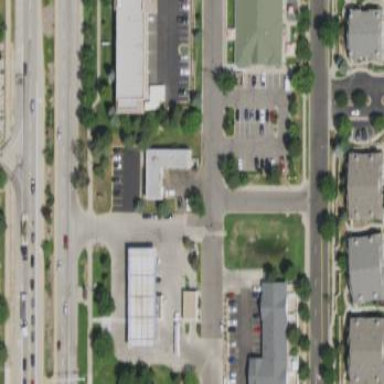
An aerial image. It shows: Retail area.